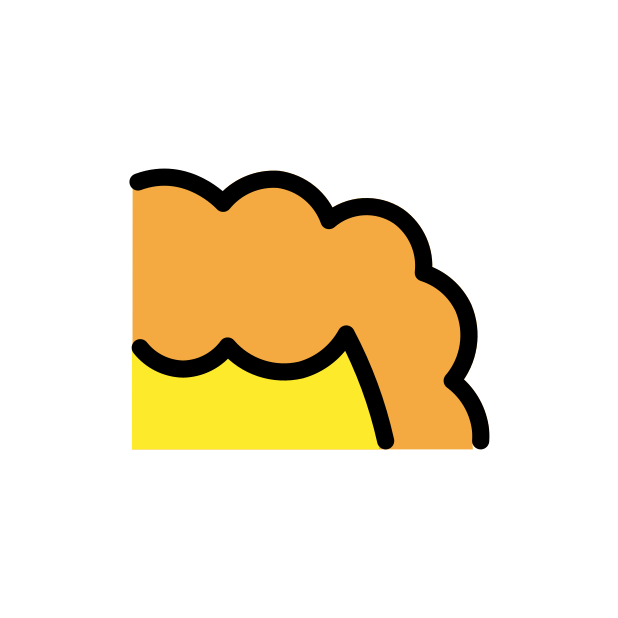
curly hair